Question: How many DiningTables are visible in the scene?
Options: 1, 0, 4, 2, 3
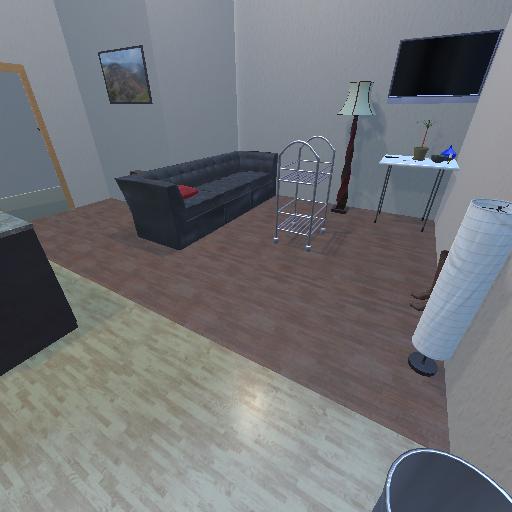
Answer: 1